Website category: sports
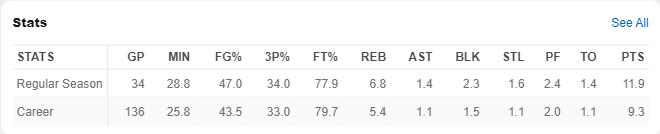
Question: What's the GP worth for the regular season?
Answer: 34

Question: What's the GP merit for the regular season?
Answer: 34

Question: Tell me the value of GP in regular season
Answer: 34

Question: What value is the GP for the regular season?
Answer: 34

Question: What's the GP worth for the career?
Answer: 136

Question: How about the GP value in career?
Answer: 136

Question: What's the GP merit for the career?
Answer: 136

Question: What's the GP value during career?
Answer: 136

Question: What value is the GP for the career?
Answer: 136

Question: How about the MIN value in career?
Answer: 25.8

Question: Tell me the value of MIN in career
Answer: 25.8

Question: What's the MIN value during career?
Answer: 25.8

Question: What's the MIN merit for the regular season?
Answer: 28.8

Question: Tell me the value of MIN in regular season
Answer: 28.8

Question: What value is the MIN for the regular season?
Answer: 28.8

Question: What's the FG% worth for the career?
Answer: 43.5

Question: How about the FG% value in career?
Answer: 43.5

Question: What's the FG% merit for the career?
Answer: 43.5

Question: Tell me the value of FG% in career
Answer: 43.5

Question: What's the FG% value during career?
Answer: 43.5

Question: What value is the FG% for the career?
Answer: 43.5

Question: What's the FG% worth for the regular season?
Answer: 47.0

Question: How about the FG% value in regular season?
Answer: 47.0

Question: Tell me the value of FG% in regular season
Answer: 47.0

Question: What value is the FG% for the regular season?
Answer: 47.0

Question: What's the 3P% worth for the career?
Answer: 33.0

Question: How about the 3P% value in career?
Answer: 33.0

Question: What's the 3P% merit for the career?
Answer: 33.0

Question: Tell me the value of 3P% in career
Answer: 33.0

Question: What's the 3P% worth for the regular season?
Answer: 34.0

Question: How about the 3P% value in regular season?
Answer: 34.0

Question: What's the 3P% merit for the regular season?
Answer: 34.0

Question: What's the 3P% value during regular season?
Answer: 34.0

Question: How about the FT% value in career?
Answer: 79.7

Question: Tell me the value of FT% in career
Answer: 79.7

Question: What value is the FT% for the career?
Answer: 79.7

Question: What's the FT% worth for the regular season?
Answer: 77.9

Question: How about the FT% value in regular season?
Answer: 77.9

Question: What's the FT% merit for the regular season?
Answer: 77.9

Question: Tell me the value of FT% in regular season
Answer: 77.9

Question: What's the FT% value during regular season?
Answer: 77.9

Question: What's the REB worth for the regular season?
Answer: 6.8

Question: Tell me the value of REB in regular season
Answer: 6.8

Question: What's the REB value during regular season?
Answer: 6.8

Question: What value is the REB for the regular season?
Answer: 6.8

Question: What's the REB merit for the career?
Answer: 5.4

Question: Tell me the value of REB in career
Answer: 5.4

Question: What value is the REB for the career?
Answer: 5.4

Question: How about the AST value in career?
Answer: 1.1

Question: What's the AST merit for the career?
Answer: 1.1

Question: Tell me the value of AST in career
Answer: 1.1

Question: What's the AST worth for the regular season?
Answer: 1.4

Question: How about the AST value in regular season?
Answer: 1.4

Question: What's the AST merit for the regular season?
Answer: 1.4

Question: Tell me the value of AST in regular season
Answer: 1.4

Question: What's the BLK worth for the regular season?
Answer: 2.3

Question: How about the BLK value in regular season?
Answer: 2.3

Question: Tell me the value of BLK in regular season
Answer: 2.3

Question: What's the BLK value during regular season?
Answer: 2.3

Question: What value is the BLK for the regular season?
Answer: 2.3

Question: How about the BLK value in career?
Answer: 1.5

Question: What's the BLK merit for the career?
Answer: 1.5

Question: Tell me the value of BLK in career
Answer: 1.5

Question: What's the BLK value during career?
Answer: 1.5